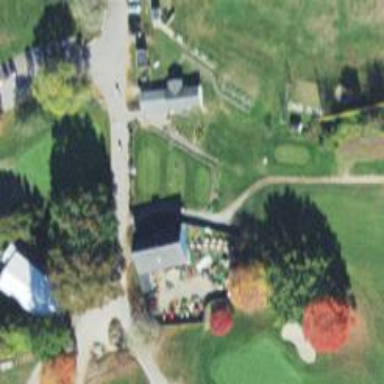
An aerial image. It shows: Service road designated as golf cart path.